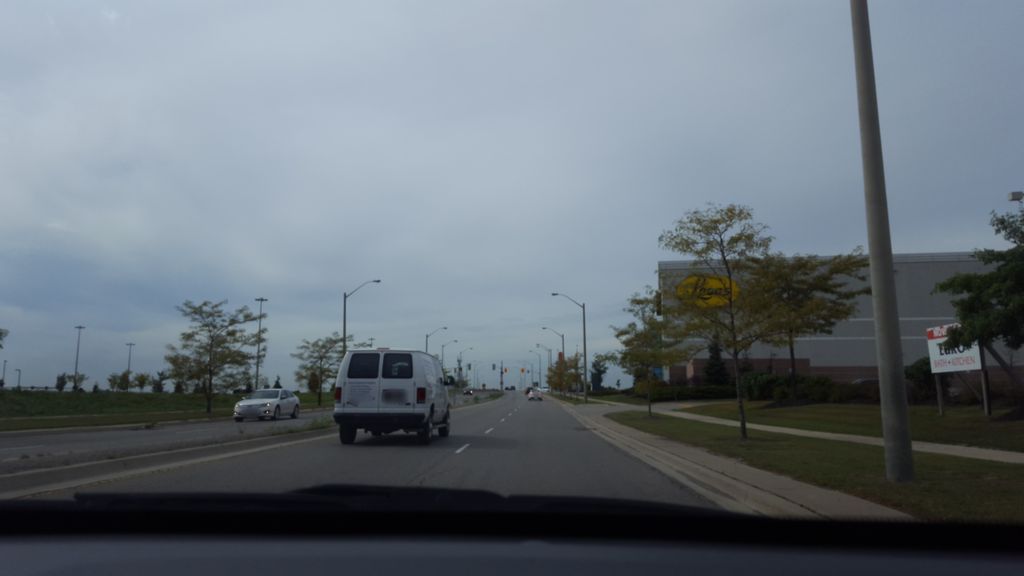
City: toronto